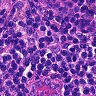
Metastatic tissue present: no